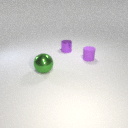
small purple metal cylinder behind small purple rubber cylinder